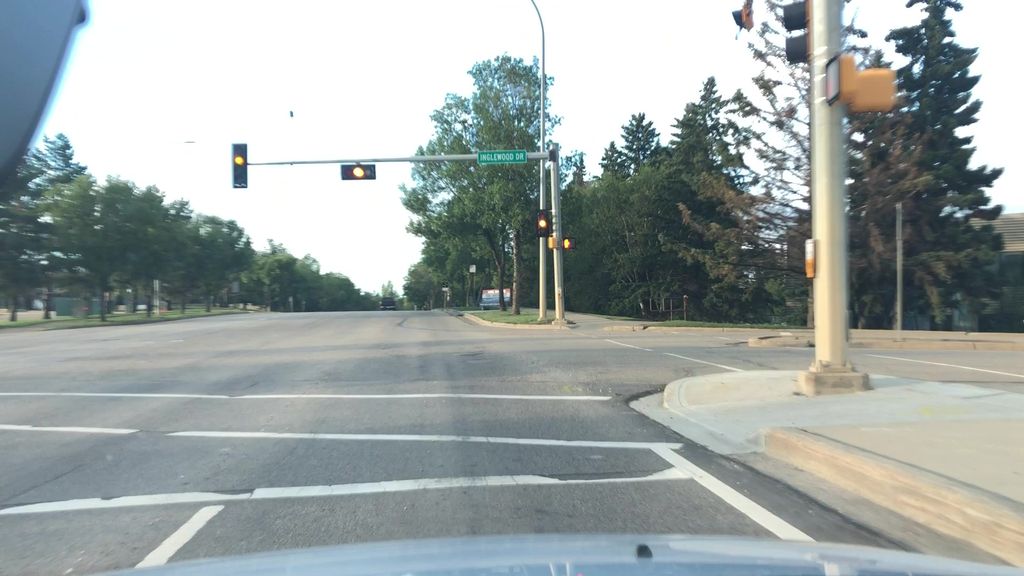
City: edmonton